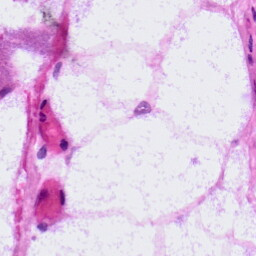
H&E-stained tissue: LymphNode